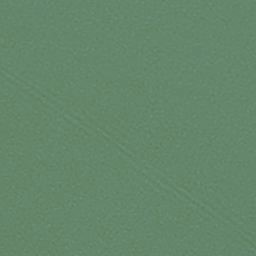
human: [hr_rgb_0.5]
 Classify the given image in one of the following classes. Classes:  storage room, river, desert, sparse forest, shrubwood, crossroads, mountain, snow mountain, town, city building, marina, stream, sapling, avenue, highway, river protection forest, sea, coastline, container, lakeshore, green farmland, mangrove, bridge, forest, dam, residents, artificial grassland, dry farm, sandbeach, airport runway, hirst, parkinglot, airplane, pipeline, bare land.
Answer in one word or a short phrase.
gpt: sea